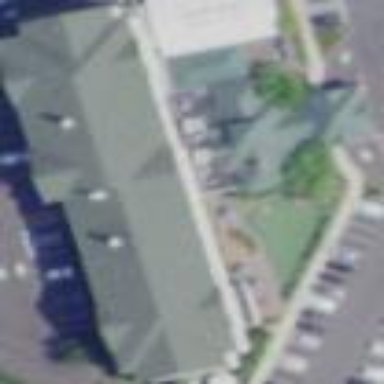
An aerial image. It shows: Hotel building.